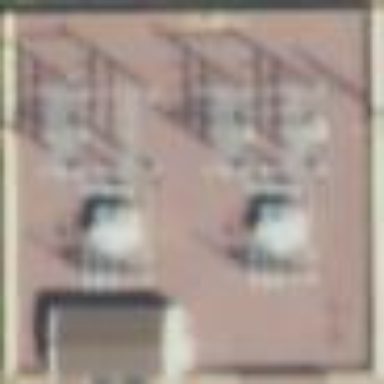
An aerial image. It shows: There is distribution substation enclosed by fence.